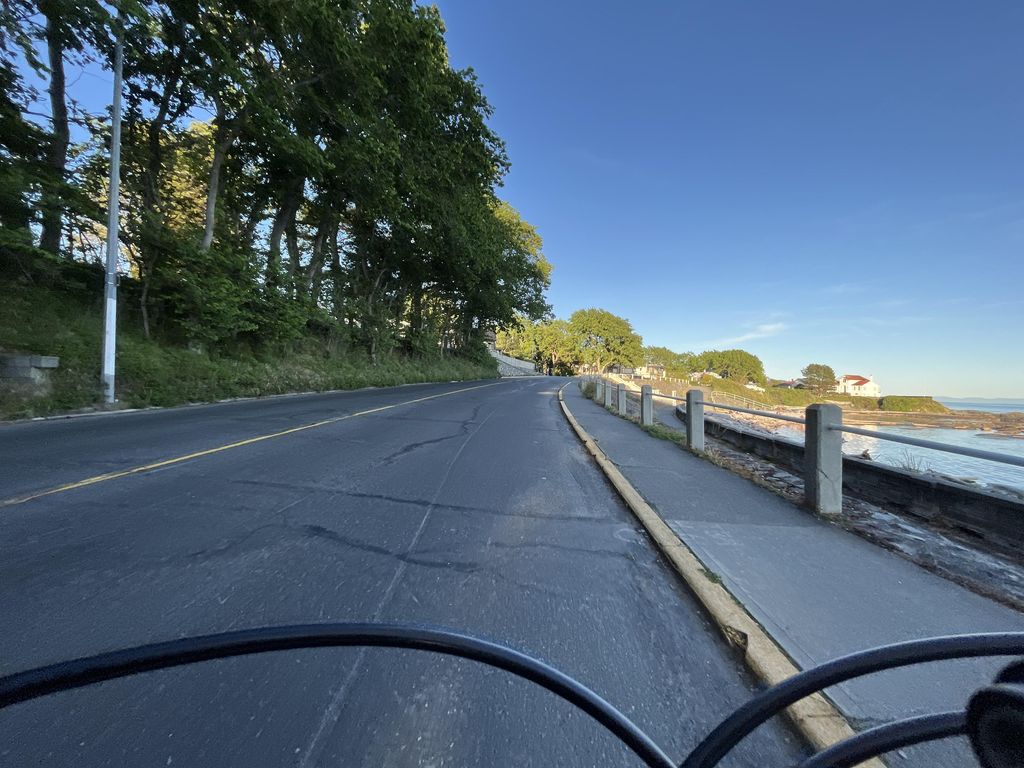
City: victoria